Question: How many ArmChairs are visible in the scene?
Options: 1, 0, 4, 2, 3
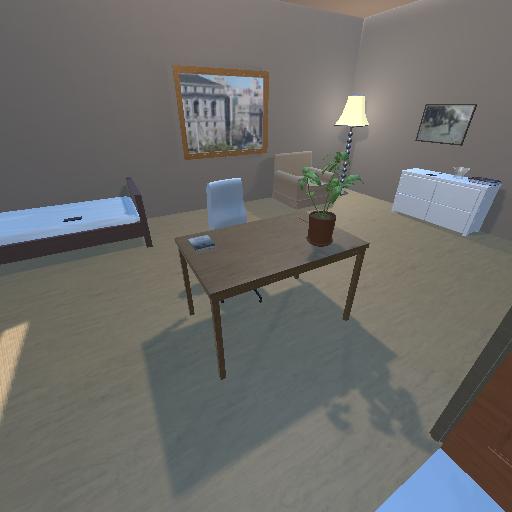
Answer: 1